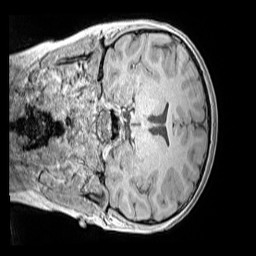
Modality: MP2RAGE
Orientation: coronal
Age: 12
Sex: male
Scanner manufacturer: siemens
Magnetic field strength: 3 T
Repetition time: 4 s
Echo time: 0.00299 s